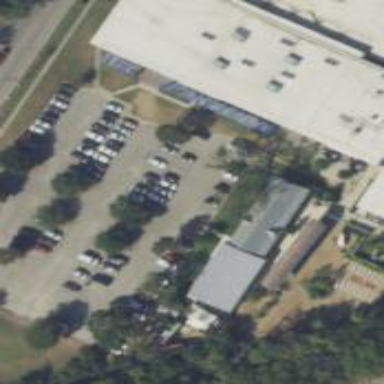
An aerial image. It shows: Paved parking area.